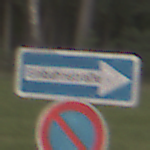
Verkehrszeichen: EinbahnstrasseRechtsweisend
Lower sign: EingeschraenktesHalteverbot
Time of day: SunriseSunset
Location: Outdoor (Nature)
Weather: Clear
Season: NotSpecified
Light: Natural